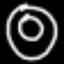
Label: donut